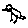
Label: bird